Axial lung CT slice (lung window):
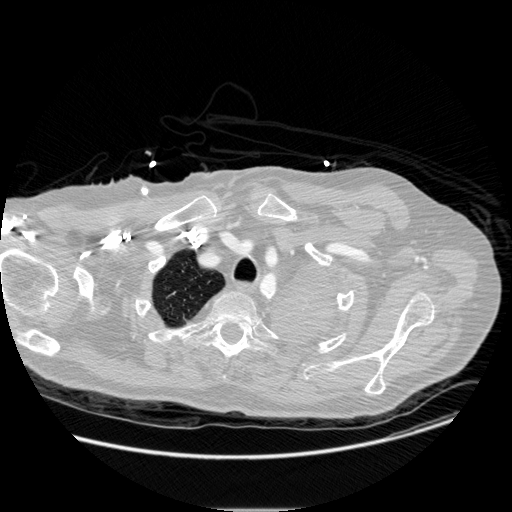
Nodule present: no